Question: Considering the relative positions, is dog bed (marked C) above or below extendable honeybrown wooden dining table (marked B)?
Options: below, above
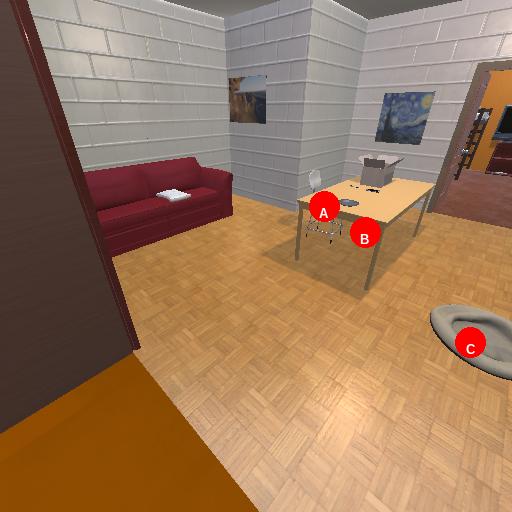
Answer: below